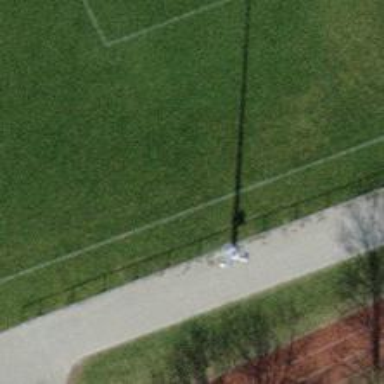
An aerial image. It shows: Mast structure.